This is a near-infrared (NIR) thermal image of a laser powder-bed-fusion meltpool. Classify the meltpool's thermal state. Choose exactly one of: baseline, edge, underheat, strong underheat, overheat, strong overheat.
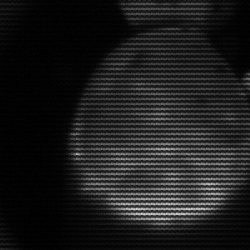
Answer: edge